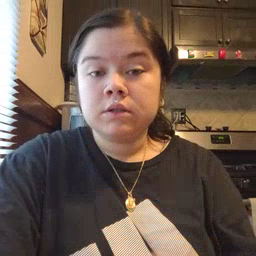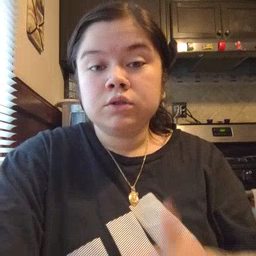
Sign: dirty